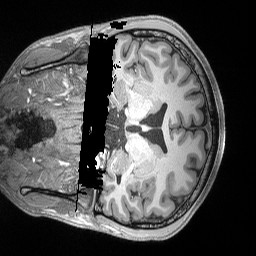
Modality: T1w
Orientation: coronal
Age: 22
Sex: male
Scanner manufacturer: siemens
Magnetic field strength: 3 T
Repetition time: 2.2 s
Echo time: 0.00169 s